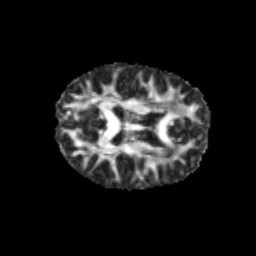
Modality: FA
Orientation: axial
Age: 12
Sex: female
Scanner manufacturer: siemens
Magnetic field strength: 3 T
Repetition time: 3.8 s
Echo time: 0.07 s